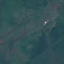
Land use / land cover: HerbaceousVegetation